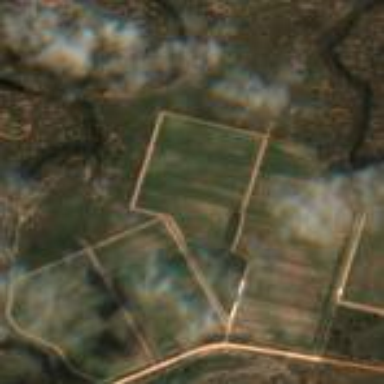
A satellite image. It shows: Farmland used to cultivate crops.